A spectrogram of one vibration snapshot from a rotating-machine test bench is shown (time on one axis, frequency on the other). What is the most likely rotor condition (normal, misalignment, unbalance, looseness)?
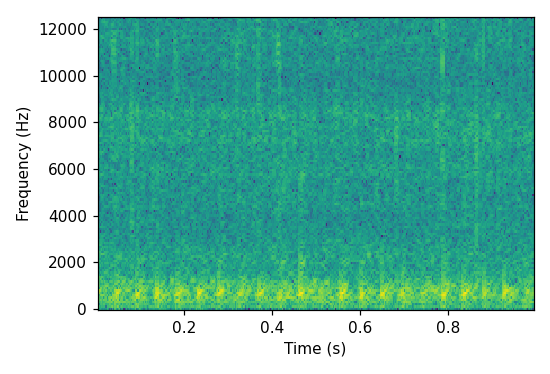
Answer: looseness